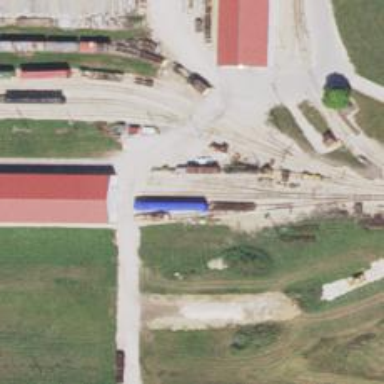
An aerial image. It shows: Preserved rail yard with railway tracks.